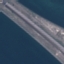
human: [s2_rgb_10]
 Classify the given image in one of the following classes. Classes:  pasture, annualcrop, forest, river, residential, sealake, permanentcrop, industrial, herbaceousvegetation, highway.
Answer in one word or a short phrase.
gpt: Highway